Field crop: tomato
Growth stage: 2
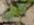
Species: solanum